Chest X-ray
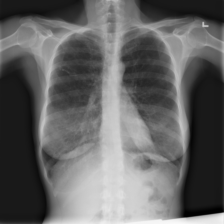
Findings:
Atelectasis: negative
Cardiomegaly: negative
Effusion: negative
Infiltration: negative
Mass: negative
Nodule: negative
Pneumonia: negative
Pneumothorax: positive
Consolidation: negative
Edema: negative
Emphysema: negative
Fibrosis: negative
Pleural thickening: negative
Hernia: negative